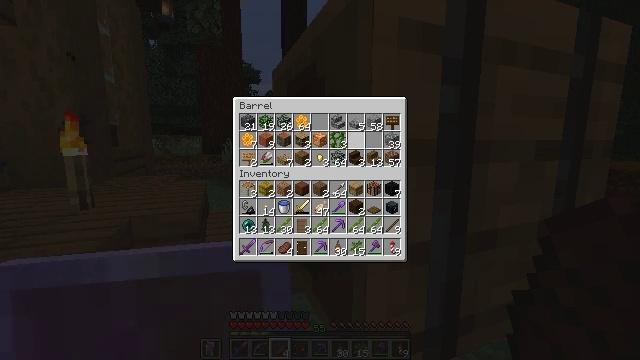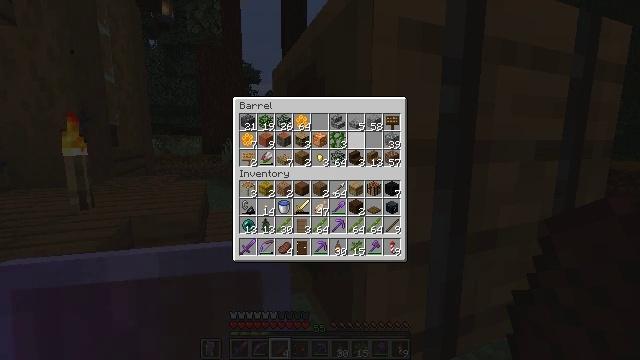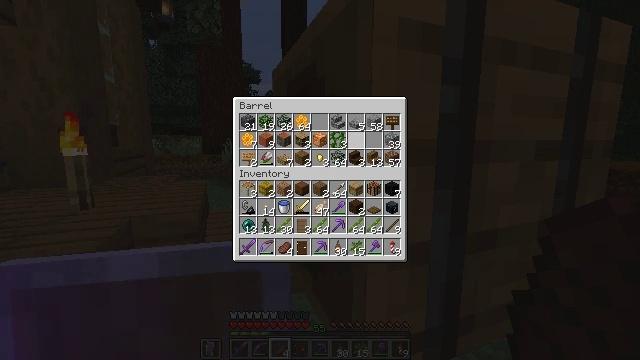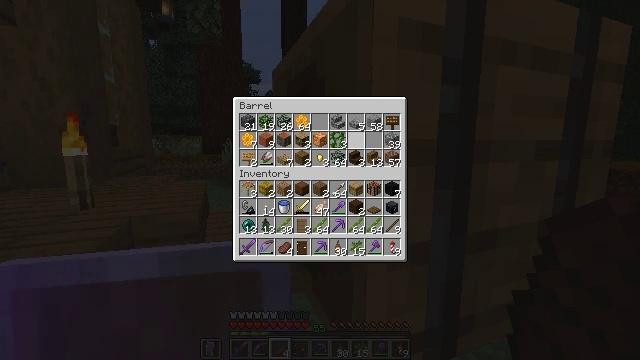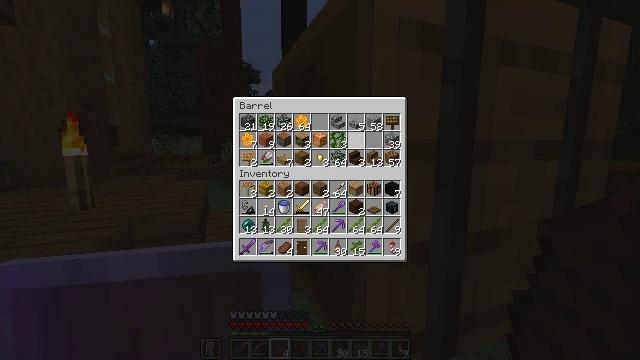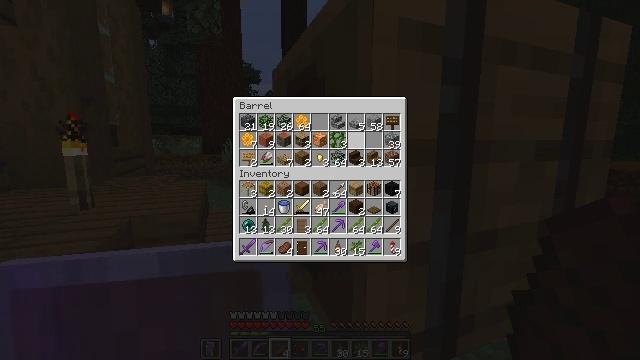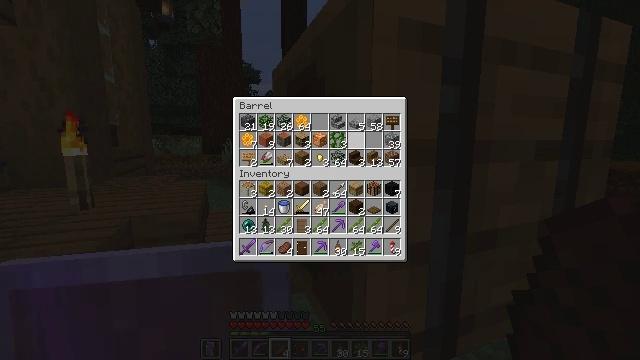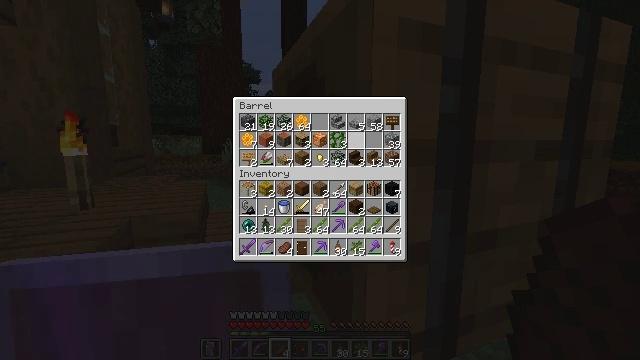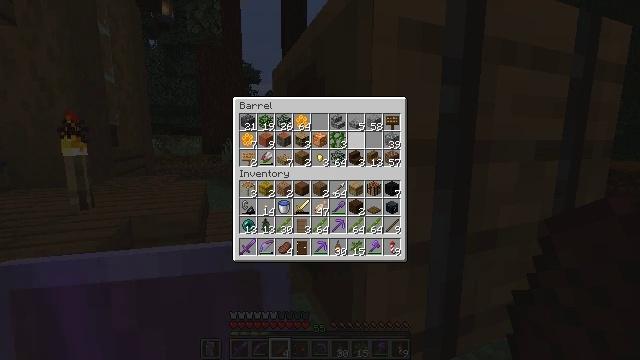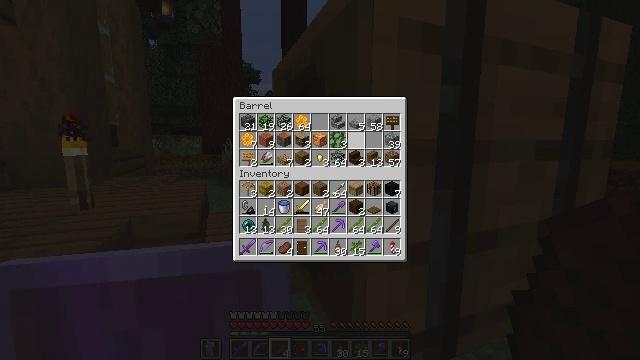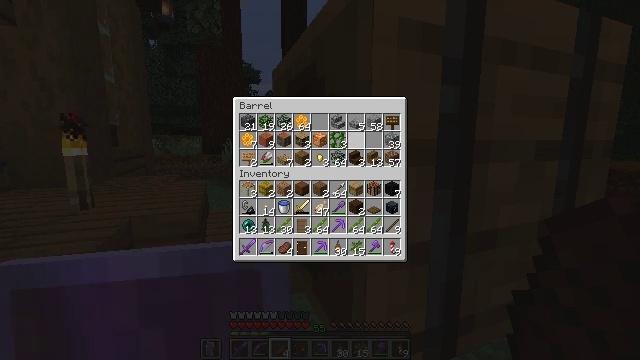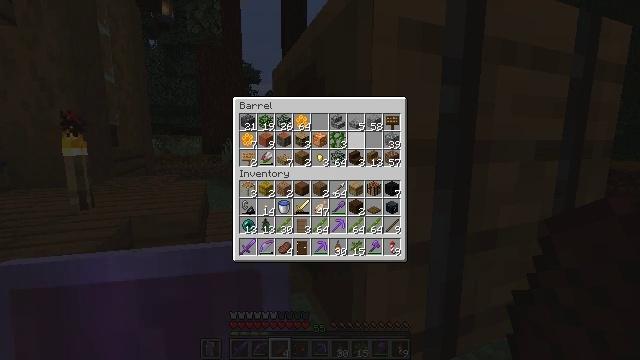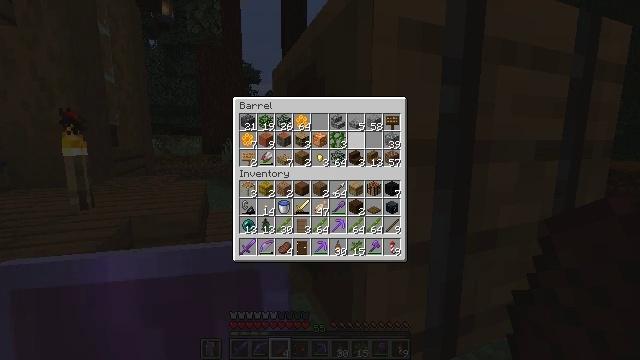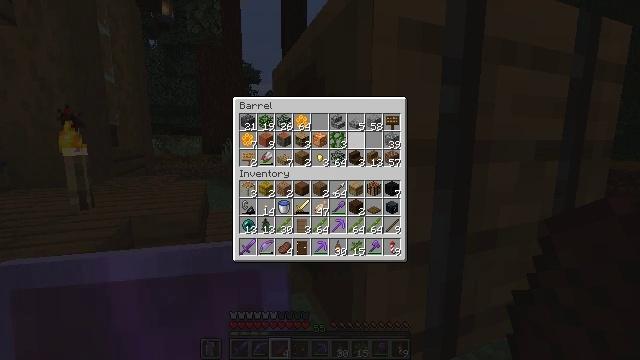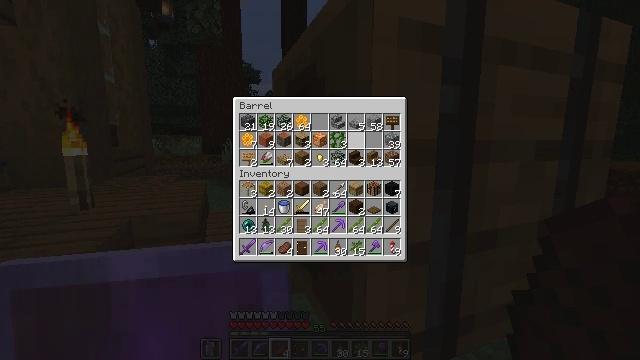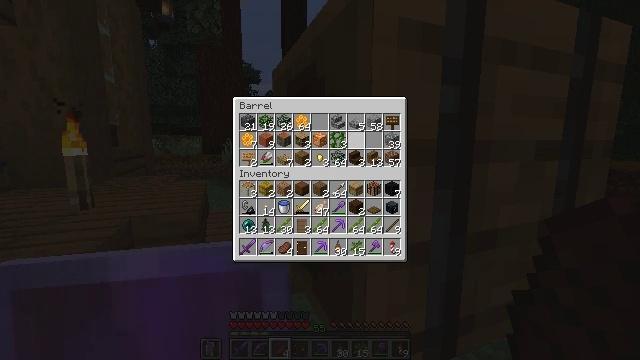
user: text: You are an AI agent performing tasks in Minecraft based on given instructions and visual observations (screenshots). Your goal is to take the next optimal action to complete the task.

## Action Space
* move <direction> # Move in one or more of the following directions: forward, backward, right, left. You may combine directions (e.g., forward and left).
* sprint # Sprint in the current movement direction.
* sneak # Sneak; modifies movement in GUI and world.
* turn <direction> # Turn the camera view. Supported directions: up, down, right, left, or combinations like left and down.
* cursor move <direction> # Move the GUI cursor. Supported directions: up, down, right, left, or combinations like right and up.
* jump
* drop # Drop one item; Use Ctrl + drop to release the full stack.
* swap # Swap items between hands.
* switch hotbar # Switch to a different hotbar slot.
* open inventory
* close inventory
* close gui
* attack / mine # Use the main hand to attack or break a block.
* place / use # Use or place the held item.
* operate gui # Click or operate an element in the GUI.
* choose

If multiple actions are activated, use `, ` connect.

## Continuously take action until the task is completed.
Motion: motion action
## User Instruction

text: Remove and gather vines.
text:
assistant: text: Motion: no_op
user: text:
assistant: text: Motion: no_op
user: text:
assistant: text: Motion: no_op
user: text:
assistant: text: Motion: no_op
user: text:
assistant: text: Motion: no_op
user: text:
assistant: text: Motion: no_op
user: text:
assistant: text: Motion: no_op
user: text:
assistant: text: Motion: no_op
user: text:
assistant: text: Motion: no_op
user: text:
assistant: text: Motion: no_op
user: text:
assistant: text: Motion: no_op
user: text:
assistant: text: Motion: no_op
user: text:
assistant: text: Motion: no_op
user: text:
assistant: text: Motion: no_op
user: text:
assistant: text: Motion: no_op
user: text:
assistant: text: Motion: no_op
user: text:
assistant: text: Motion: no_op
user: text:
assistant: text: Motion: turn left and down
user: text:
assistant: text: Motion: no_op
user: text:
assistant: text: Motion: no_op
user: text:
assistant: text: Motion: no_op
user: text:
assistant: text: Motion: no_op
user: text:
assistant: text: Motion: turn left
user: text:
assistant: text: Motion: no_op
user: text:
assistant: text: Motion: no_op
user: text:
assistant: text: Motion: no_op
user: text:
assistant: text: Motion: no_op
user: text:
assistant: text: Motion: no_op
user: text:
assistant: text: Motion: no_op
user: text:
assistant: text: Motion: no_op